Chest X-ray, PA view. Patient: 35 years old, sex M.
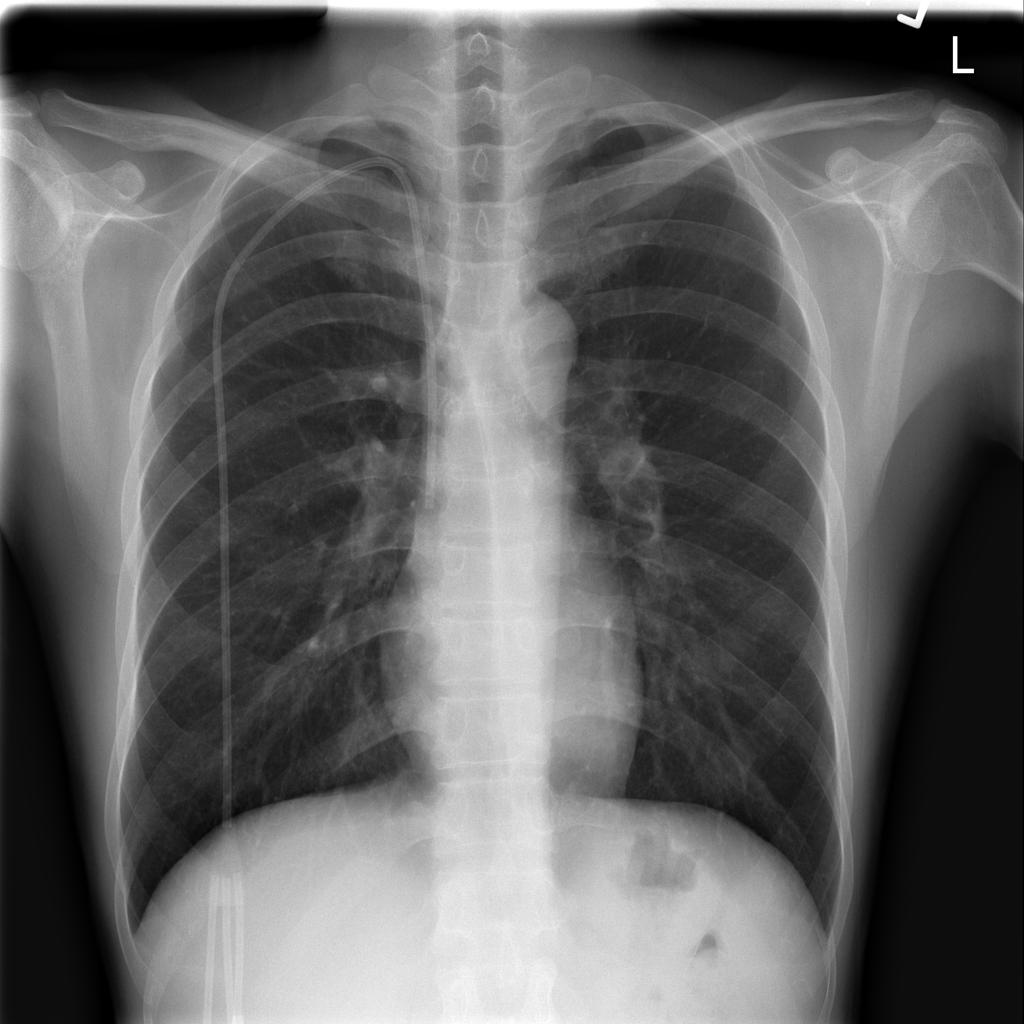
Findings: No Finding